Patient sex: F
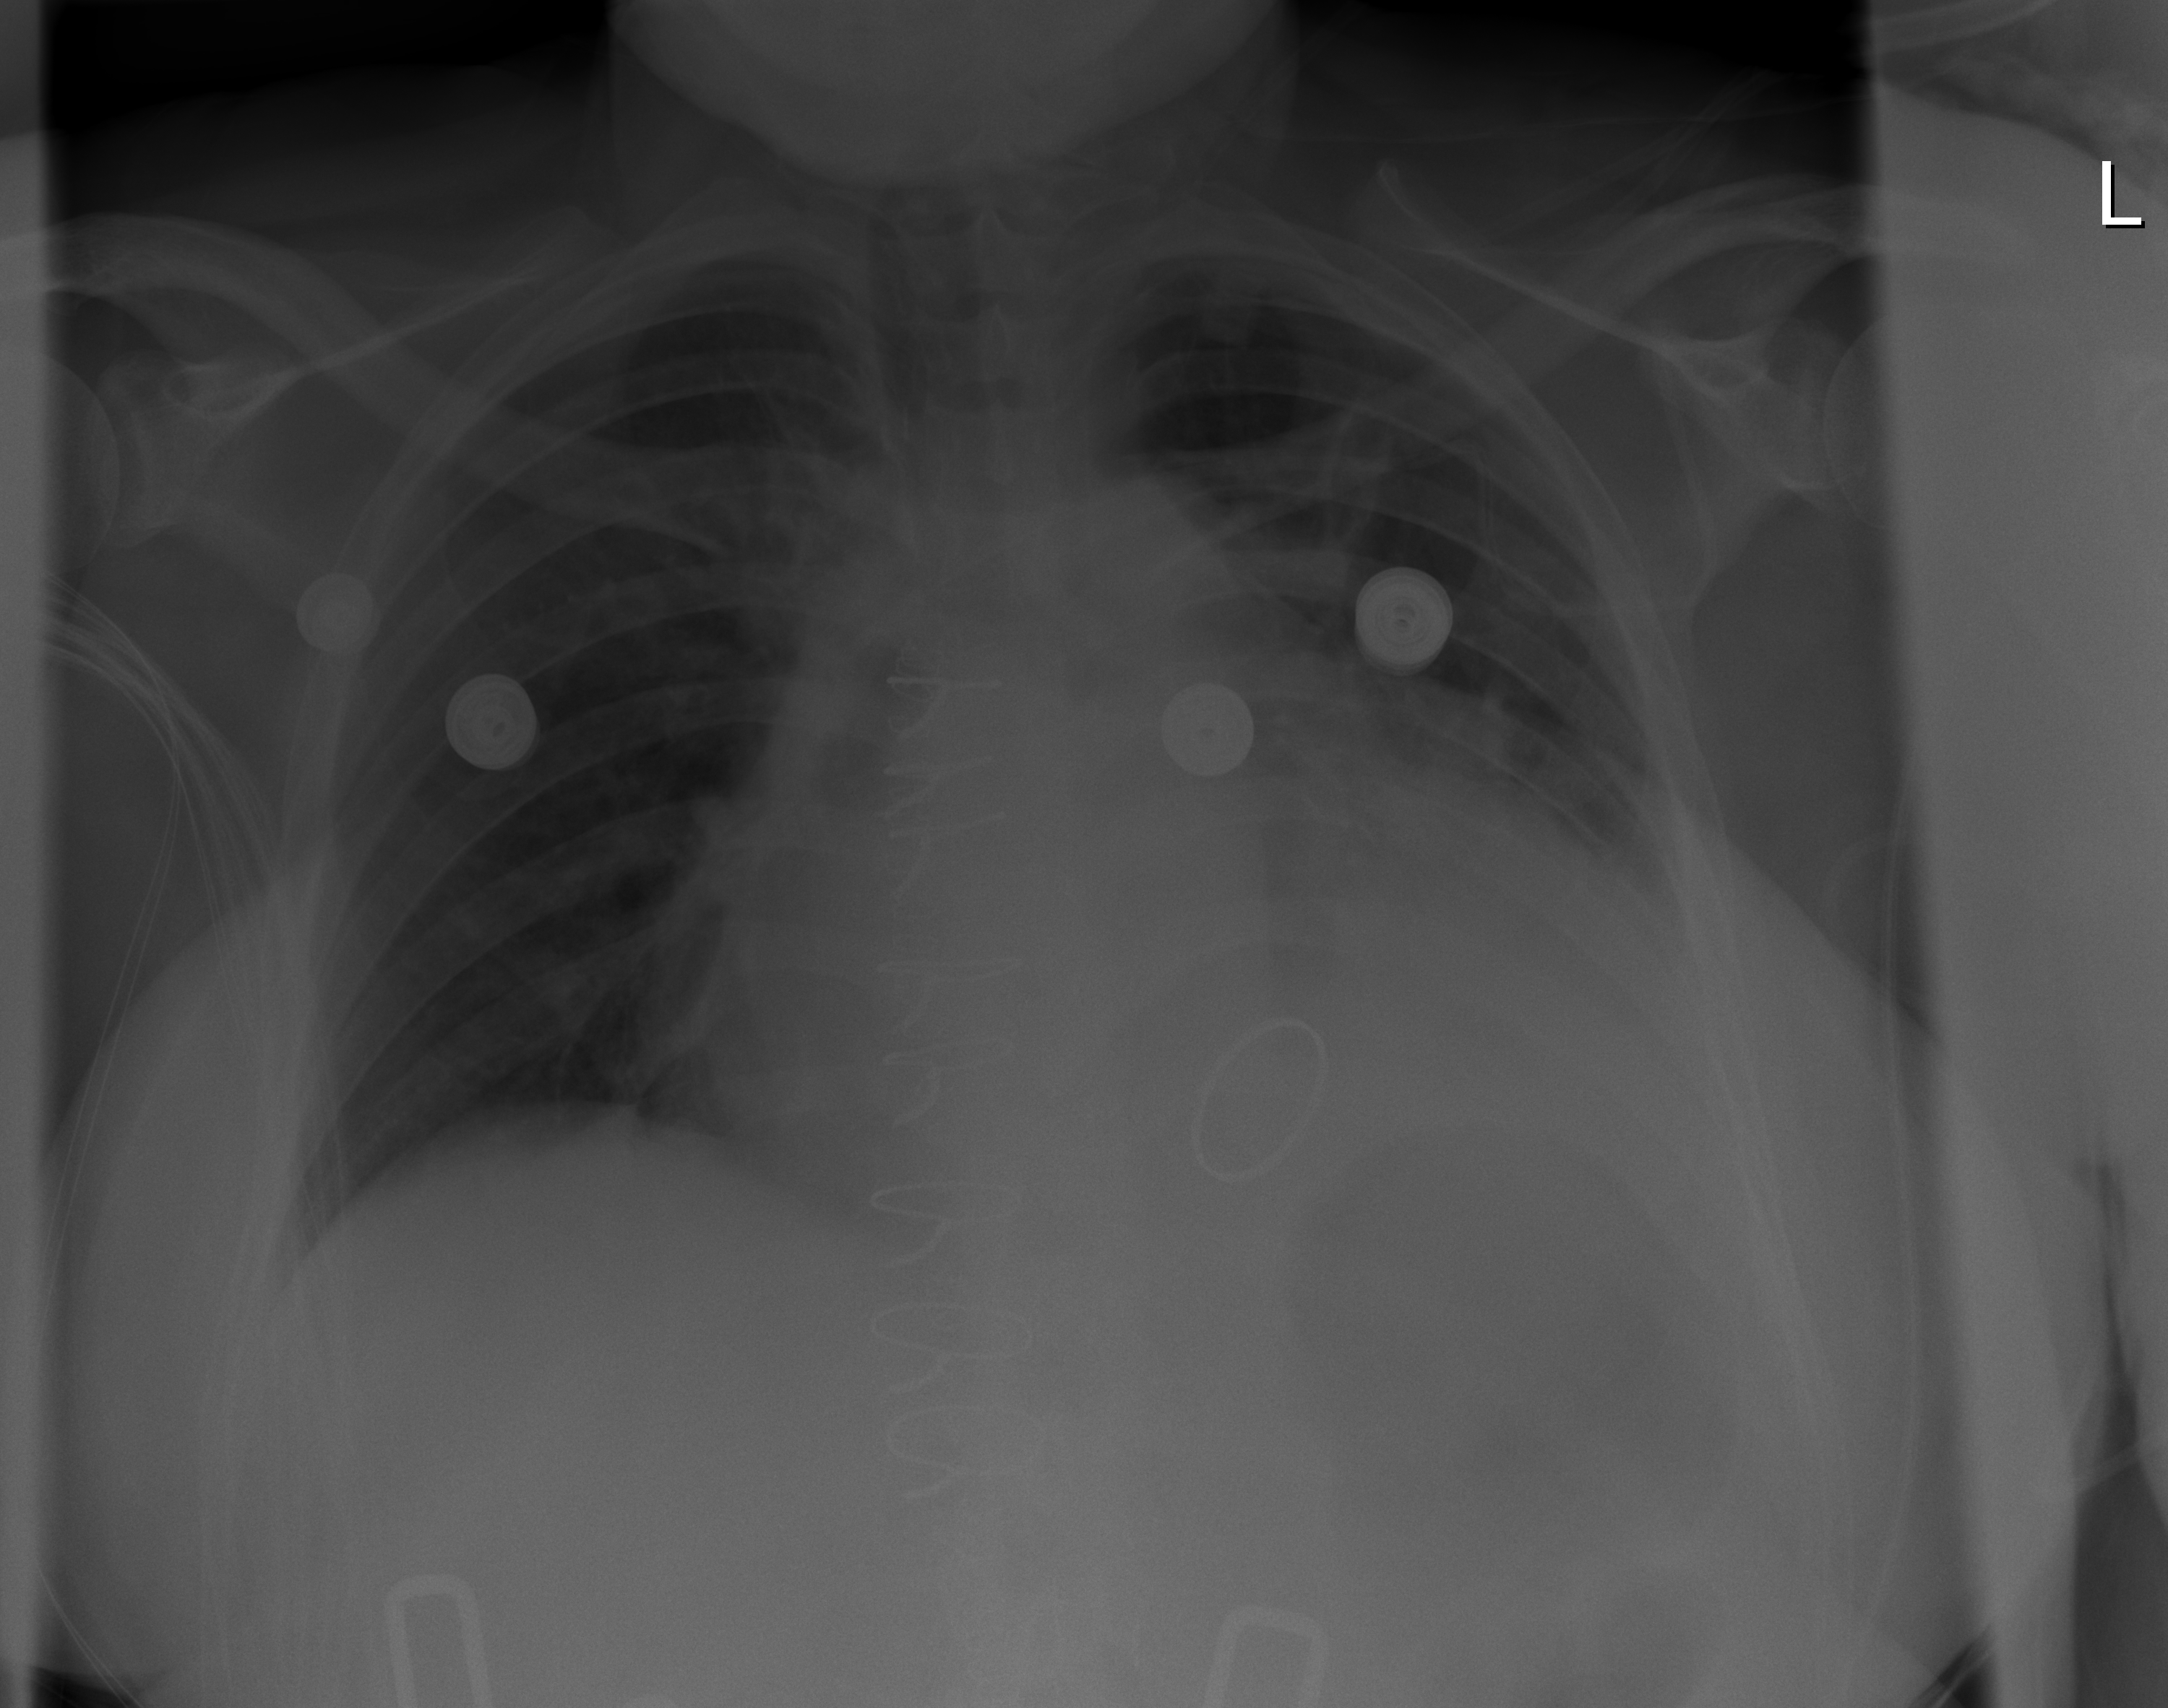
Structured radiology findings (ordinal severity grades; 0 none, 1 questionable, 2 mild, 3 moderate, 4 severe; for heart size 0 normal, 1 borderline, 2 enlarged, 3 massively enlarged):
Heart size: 3
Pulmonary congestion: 1
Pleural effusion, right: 0
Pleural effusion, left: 2
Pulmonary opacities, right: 0
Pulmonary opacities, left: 0
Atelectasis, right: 1
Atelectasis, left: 2